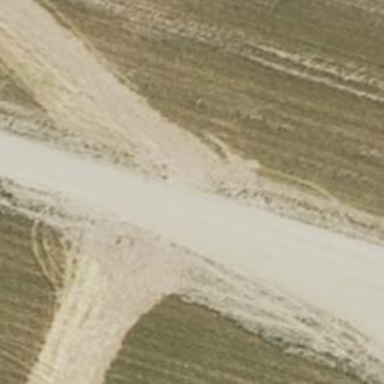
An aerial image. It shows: Track with grade 2 gravel surface.